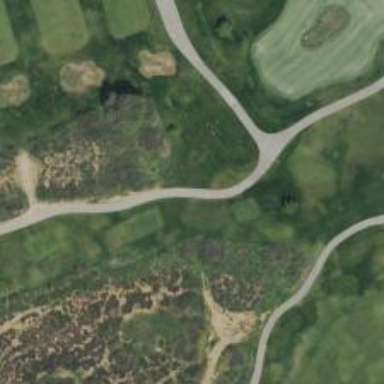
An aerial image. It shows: Service road designated as golf cart path.